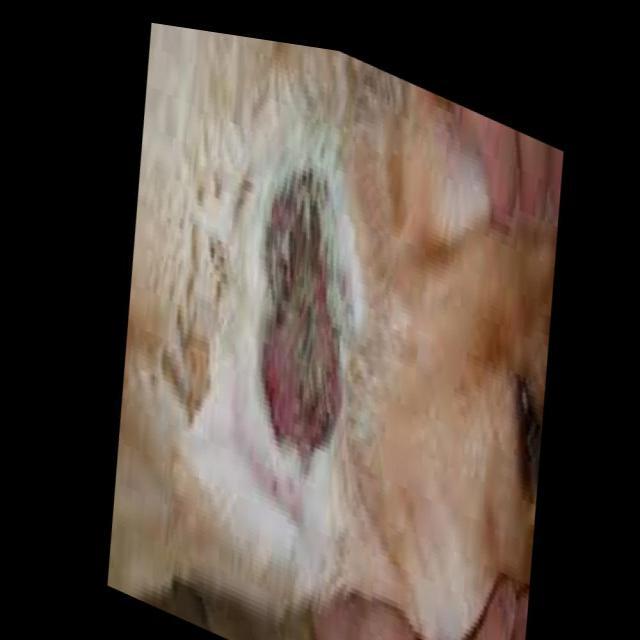
Canine dermatitis — inflammation of the skin presenting with erythema, pruritus, papules, and excoriation. May be allergic, contact, or atopic in origin.